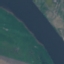
Land use / land cover: River